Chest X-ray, AP view. Patient: 24 years old, sex M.
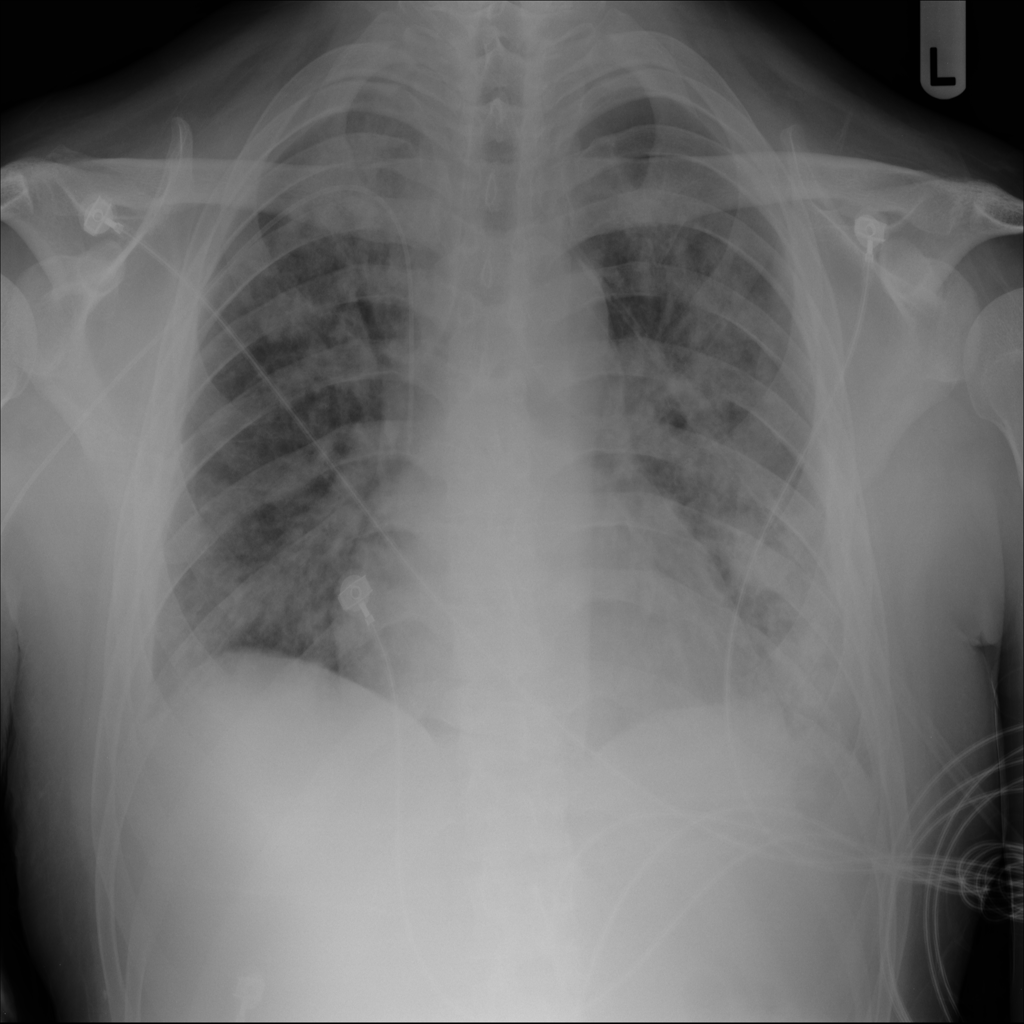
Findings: Infiltration